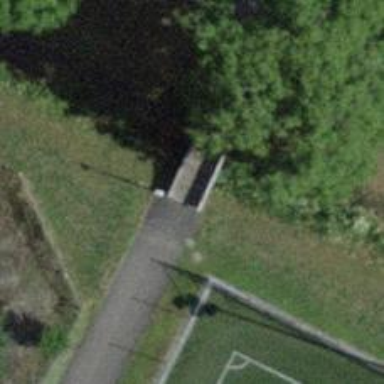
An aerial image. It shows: Footway bridge.